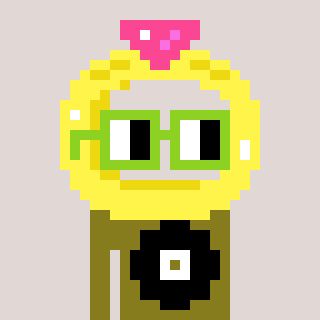
a pixel art character with square light green glasses, a ring-shaped head and a gunk-colored body on a warm background